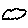
Label: cloud